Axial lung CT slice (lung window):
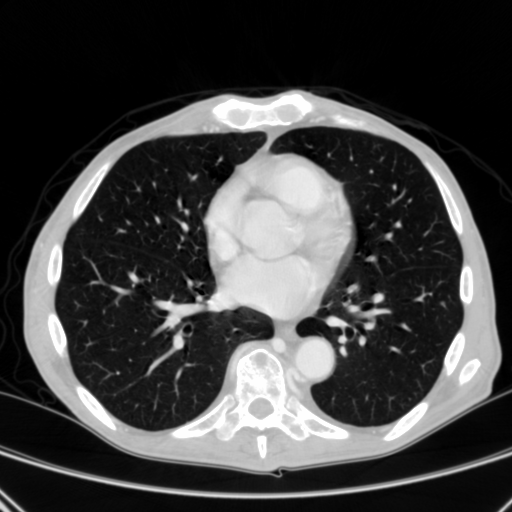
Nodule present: no